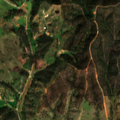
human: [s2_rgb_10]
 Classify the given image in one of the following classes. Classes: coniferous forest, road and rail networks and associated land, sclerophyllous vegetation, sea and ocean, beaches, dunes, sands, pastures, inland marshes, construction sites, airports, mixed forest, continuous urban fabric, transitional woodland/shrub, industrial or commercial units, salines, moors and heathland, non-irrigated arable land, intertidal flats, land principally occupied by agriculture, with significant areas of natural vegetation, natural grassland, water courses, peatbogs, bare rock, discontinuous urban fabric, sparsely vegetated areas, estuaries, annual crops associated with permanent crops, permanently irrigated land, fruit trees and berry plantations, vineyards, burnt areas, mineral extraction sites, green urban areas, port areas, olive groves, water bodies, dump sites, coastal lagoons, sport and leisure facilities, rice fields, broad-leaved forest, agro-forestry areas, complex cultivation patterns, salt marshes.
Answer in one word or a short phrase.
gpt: non-irrigated arable land, land principally occupied by agriculture, with significant areas of natural vegetation, broad-leaved forest, transitional woodland/shrub